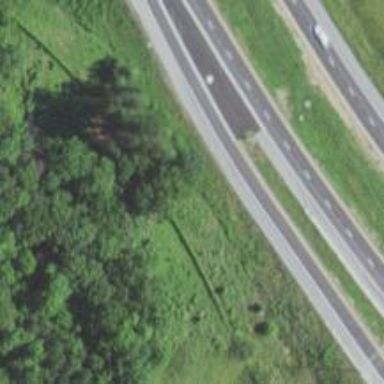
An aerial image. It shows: Asphalt motorway link.